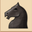
Piece: bN